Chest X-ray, PA view. Patient: 28 years old, sex M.
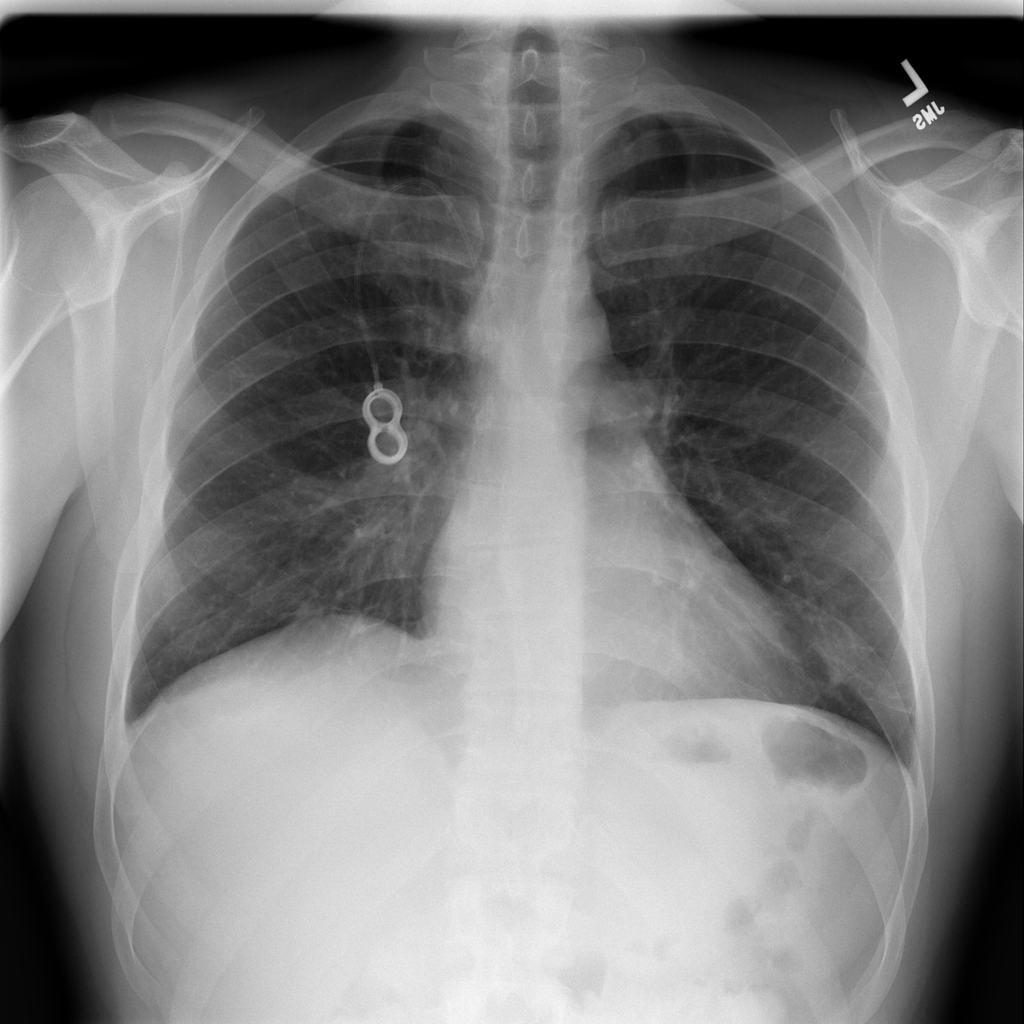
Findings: No Finding